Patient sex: M
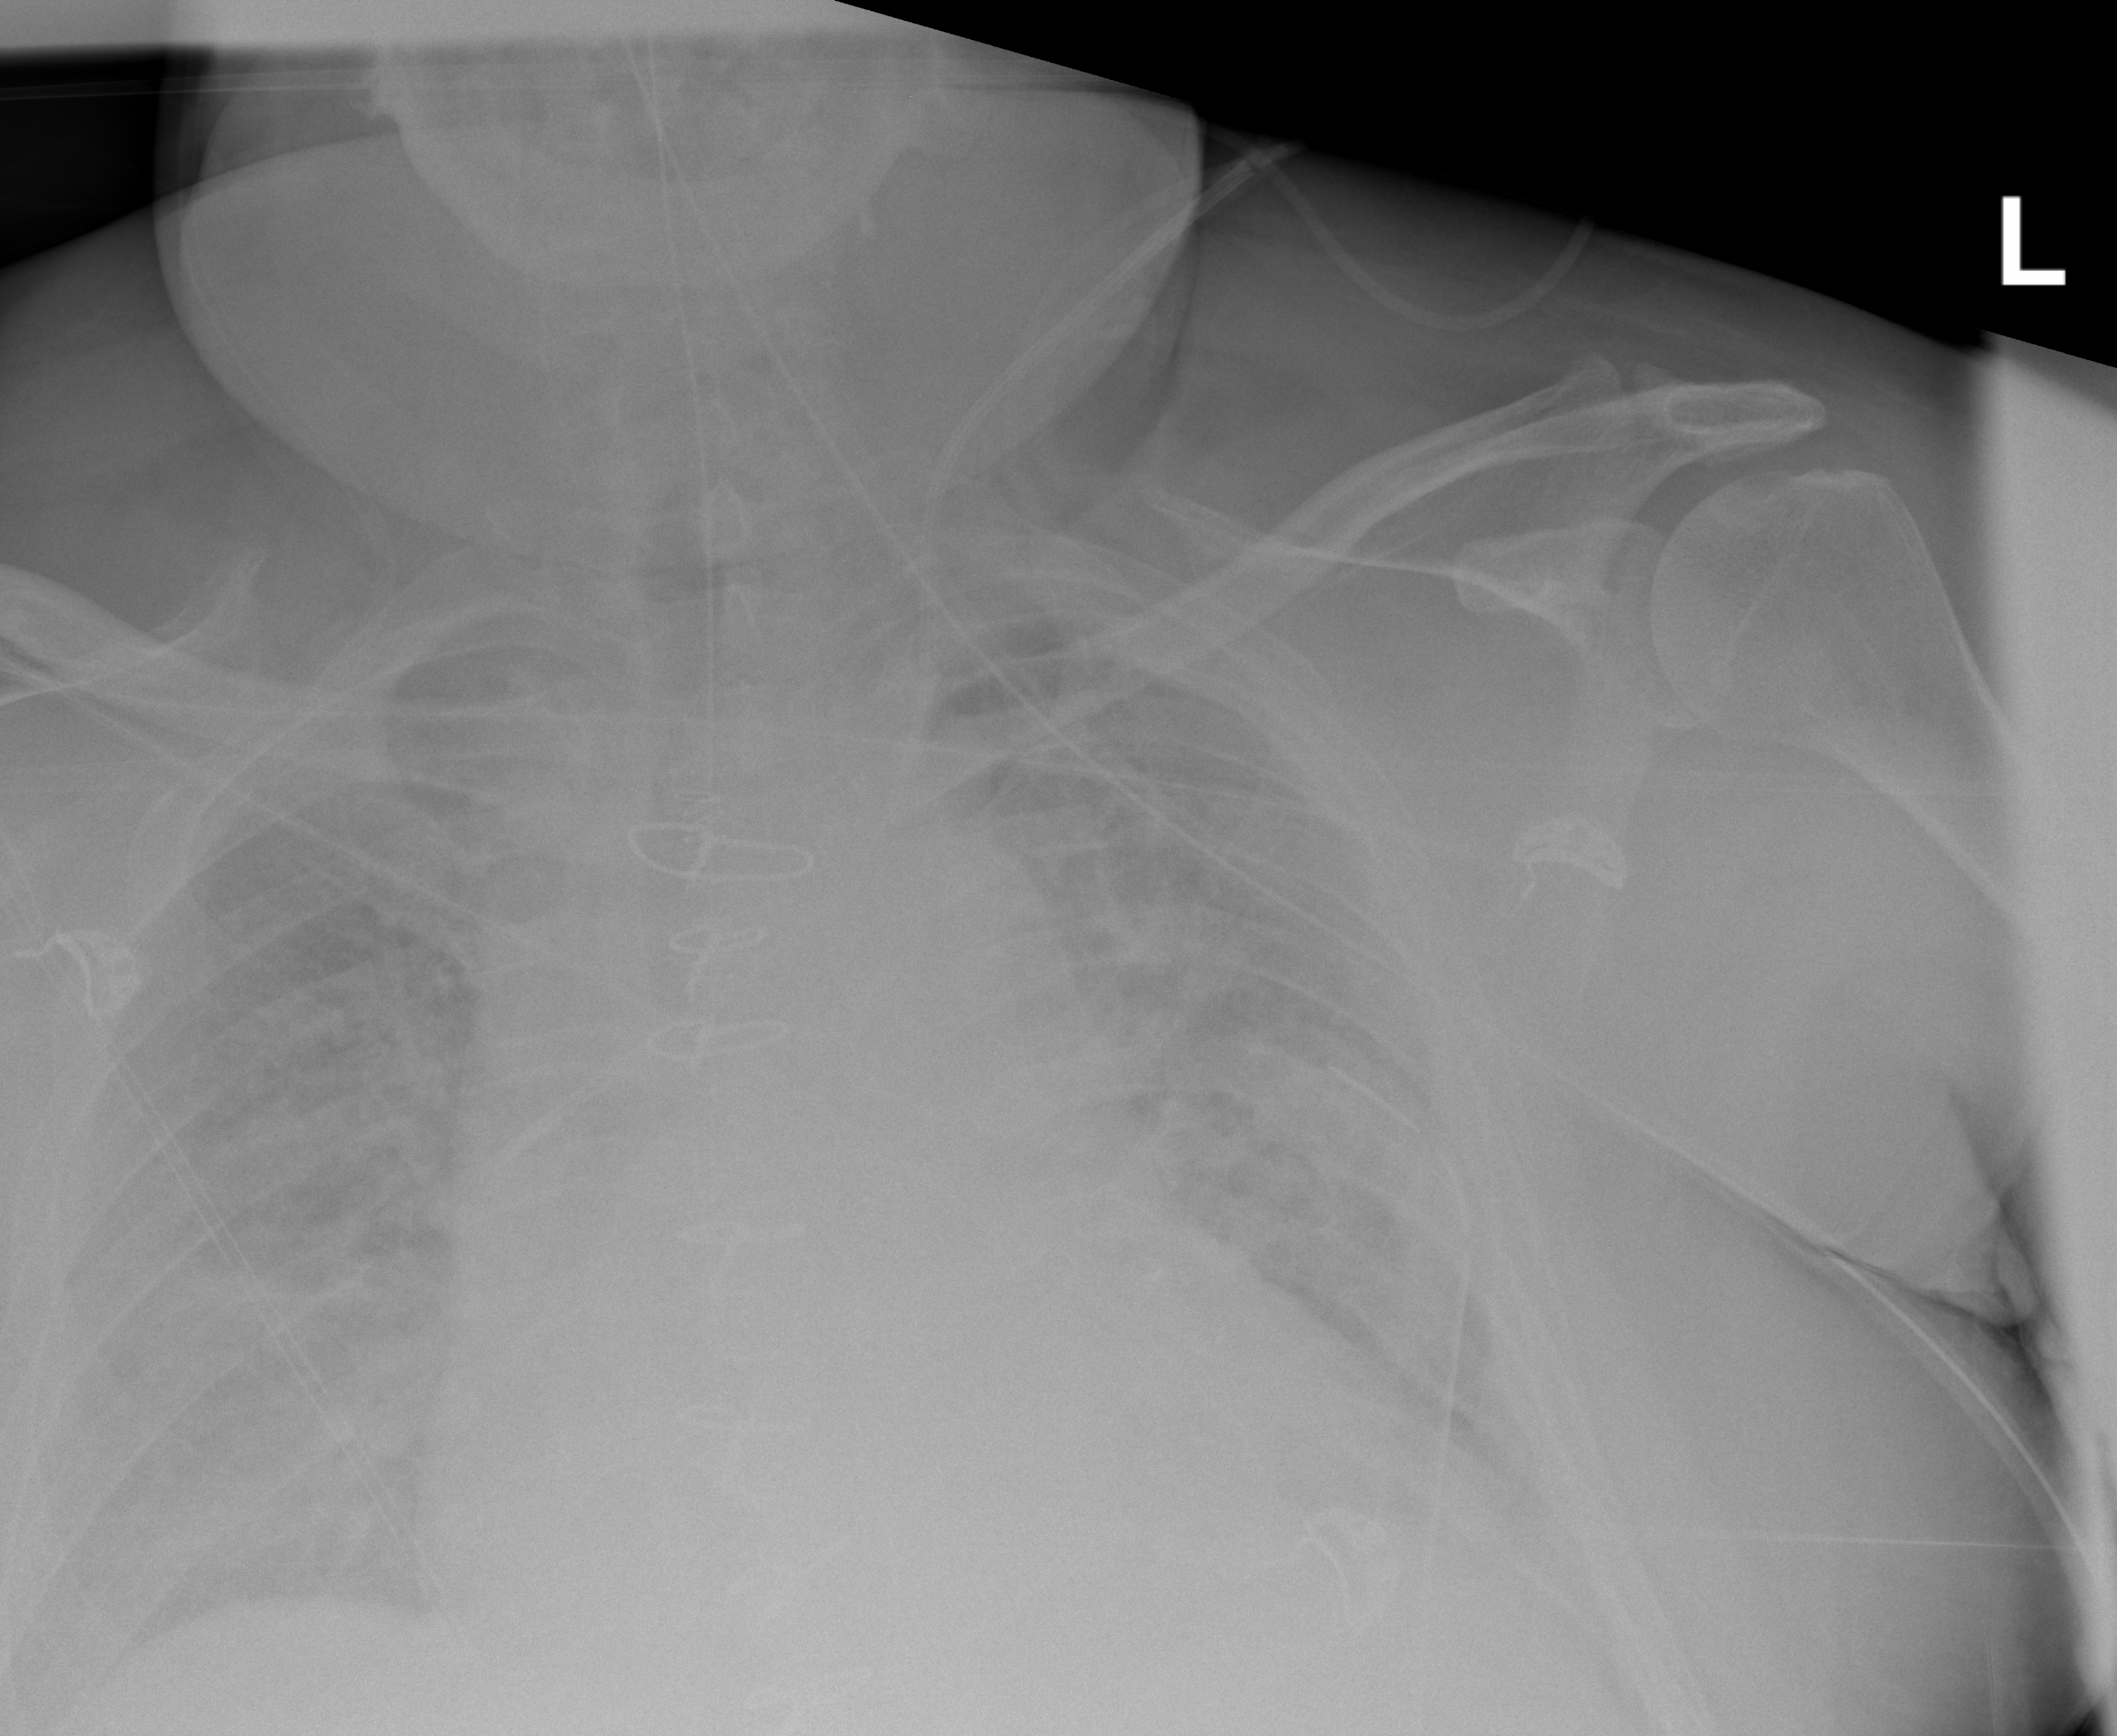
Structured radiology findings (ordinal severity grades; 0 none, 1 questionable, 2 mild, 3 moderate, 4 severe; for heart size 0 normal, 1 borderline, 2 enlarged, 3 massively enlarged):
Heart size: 2
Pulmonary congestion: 2
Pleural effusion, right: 2
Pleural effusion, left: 2
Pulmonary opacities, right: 2
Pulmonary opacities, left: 2
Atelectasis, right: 2
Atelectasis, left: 2